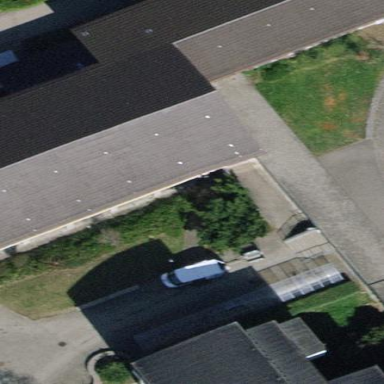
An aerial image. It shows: View of roof of building.